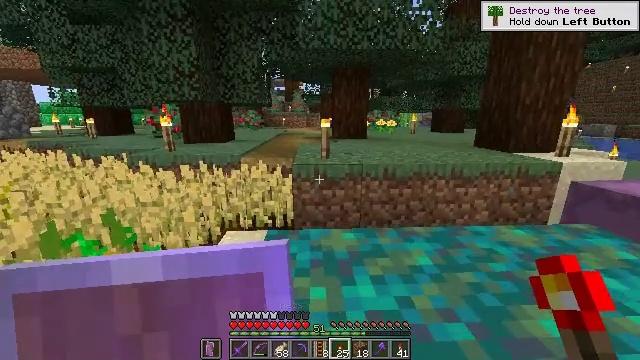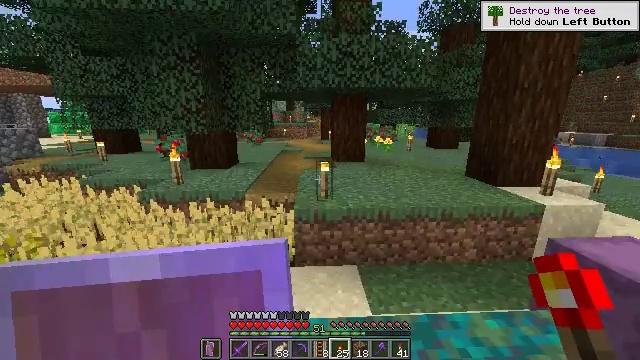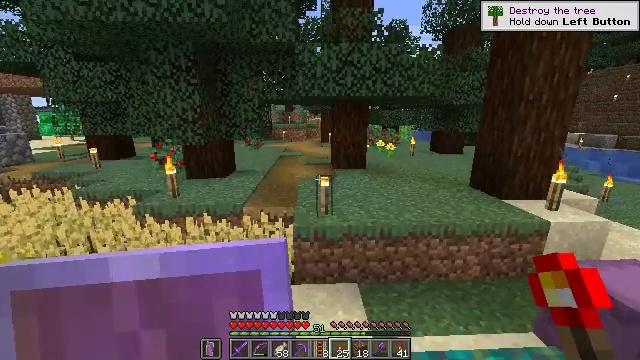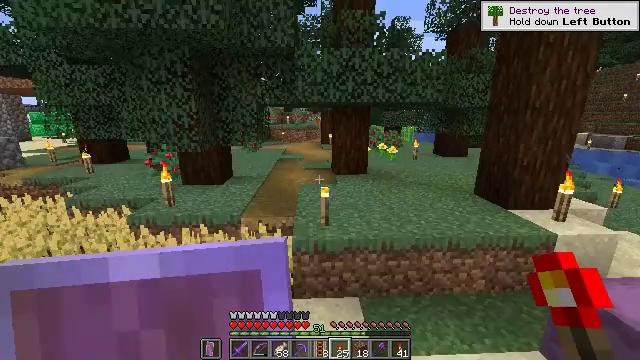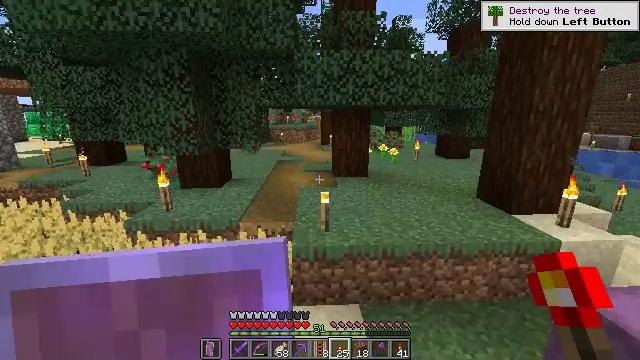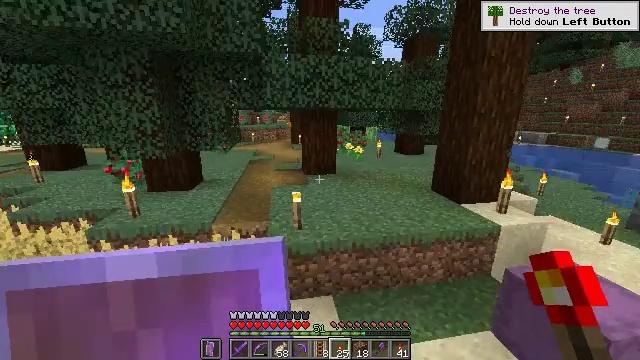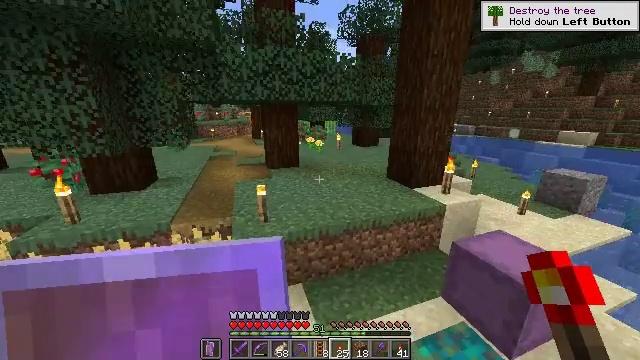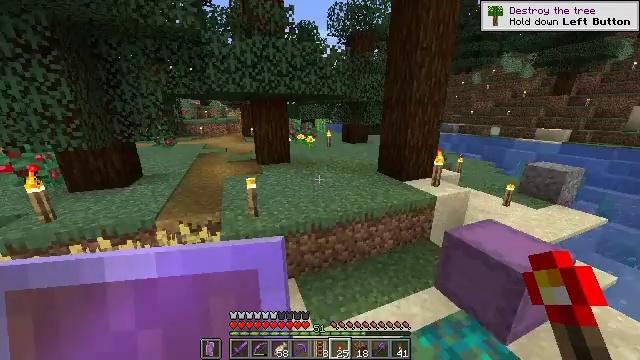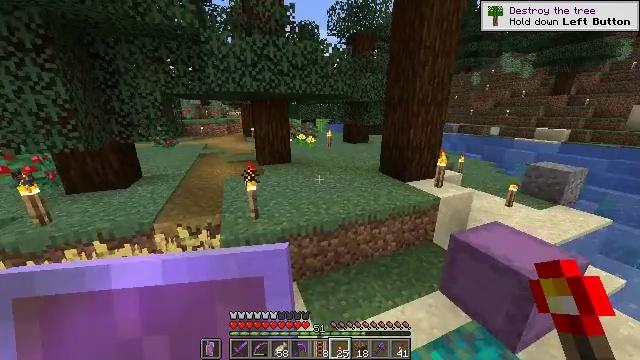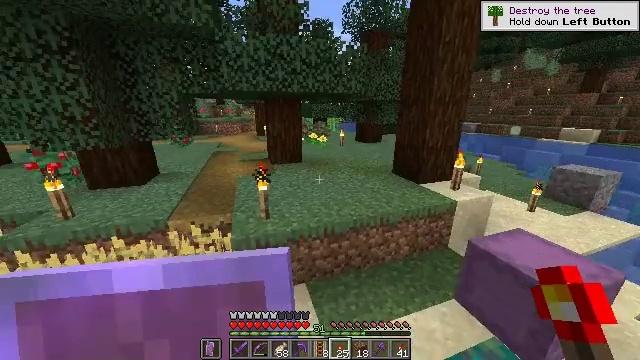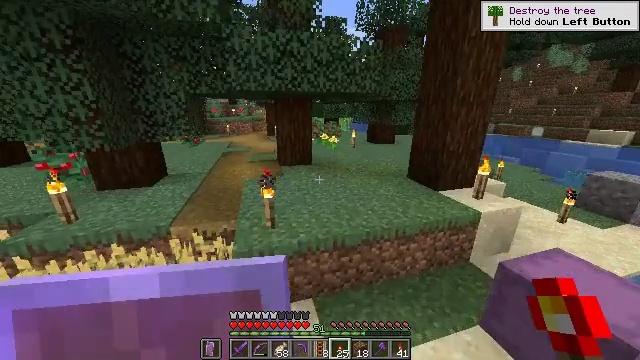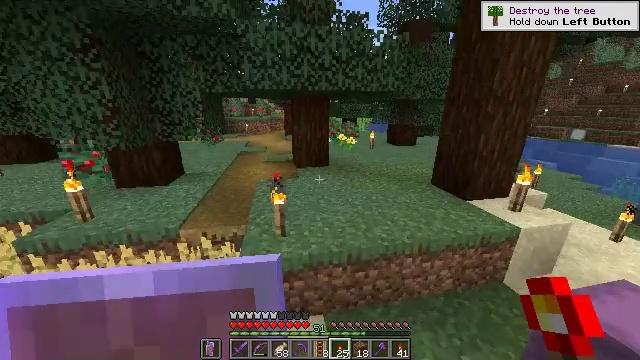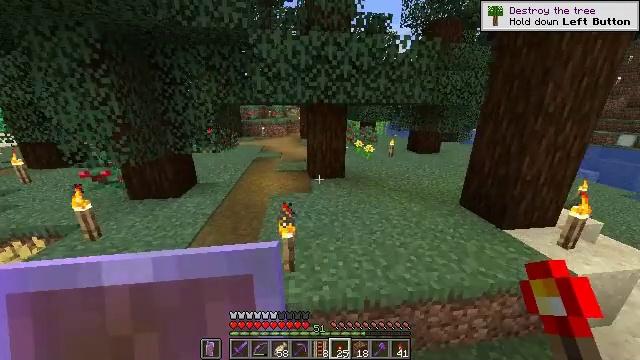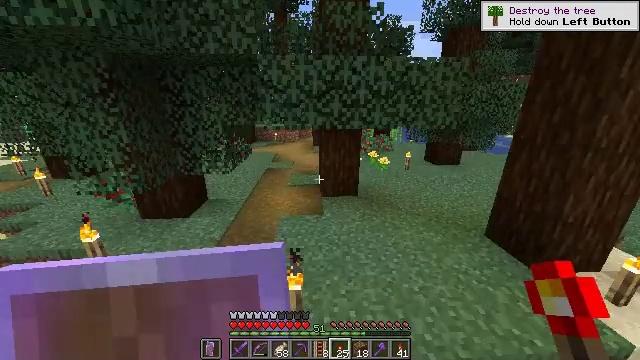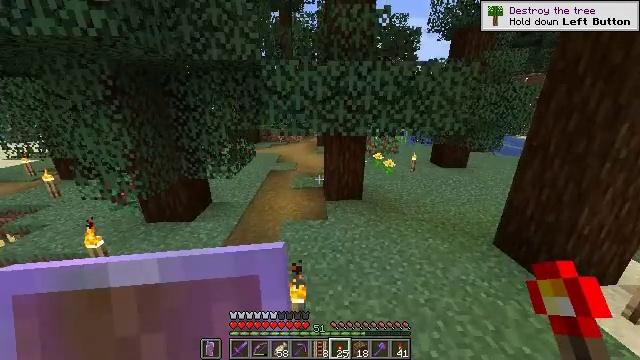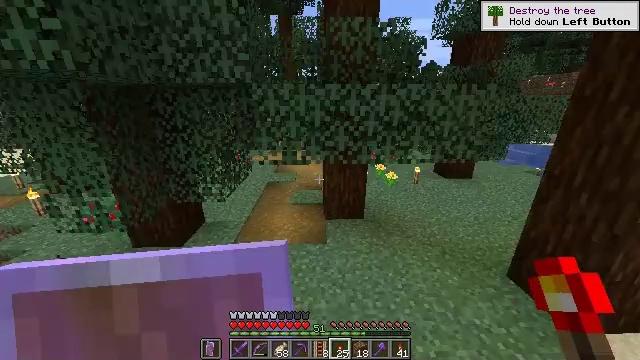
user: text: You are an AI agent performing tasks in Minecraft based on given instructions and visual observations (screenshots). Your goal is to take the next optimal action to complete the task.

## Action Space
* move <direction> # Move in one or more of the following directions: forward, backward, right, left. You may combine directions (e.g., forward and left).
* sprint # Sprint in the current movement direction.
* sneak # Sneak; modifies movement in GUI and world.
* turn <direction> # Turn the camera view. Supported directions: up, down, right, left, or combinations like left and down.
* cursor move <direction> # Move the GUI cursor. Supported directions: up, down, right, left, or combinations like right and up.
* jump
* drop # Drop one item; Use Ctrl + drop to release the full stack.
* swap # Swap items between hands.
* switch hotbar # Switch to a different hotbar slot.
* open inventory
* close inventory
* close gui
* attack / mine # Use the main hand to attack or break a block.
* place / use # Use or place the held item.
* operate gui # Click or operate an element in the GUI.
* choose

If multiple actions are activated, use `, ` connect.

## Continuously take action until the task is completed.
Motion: motion action
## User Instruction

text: Gather the composter from your farm.
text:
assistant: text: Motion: move forward, sprint, jump
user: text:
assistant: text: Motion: move forward, sprint, jump
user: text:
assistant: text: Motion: move forward, sprint, jump
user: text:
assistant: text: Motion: move forward, sprint
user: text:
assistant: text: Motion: move forward, sprint, turn right and down
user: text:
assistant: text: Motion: move forward, sprint, turn right and down
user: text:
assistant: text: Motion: move forward, sprint, turn right
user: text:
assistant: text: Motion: move forward, sprint
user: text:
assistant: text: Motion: move forward, sprint, turn left
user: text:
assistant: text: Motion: move forward, sprint, turn left
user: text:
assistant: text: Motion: move forward, sprint, turn left
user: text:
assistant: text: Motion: move forward, sprint, turn left, jump
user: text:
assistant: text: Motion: move forward, sprint, turn left, jump
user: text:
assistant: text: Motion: move forward, sprint, turn left, jump
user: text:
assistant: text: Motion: move forward, sprint, jump
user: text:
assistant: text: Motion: move forward, sprint
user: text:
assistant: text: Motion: move forward, sprint
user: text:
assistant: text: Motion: move forward, sprint, turn left
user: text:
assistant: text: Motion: move forward, sprint, turn left
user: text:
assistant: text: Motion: move forward, sprint, turn left
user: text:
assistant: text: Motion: move forward, sprint, turn left
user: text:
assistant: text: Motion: move forward, sprint, turn left
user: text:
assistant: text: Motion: move forward, sprint, turn left
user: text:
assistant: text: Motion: move forward, sprint, turn left
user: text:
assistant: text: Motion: move forward, sprint
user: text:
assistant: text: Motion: move forward, sprint
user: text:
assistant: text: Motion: move forward, sprint, turn right
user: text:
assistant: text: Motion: move forward, sprint, turn right
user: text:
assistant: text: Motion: move forward, sprint, turn right
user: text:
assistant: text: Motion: move forward, sprint, turn right